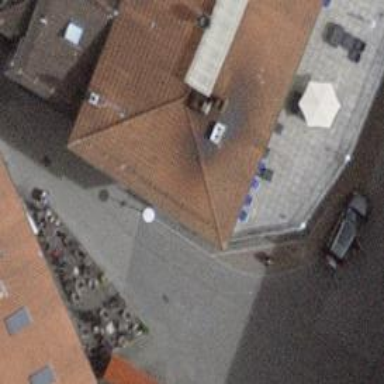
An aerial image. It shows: Hotel.